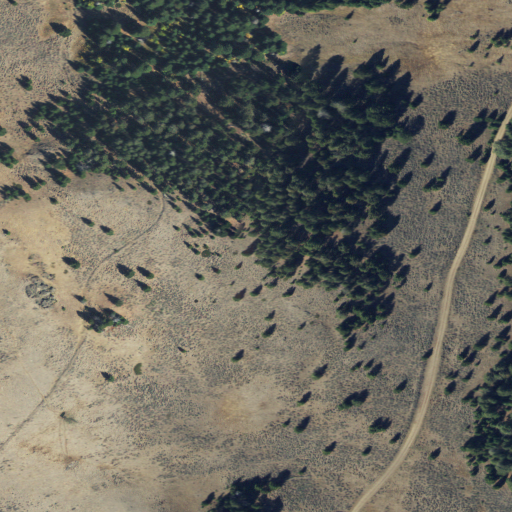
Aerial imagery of plain(s) in Montana named Swampy Park containing shrub, evergreen forest, and grassland